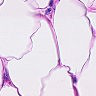
Metastatic tissue present: no